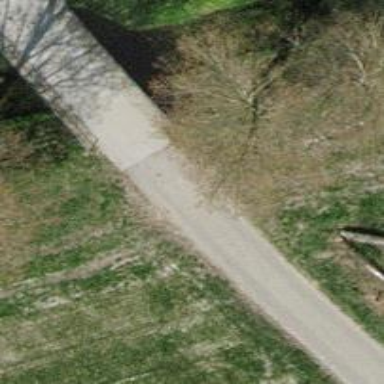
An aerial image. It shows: Track on concrete bridge with grade1 track type.